Fundus camera: zeiss
Shooting center: midpoint
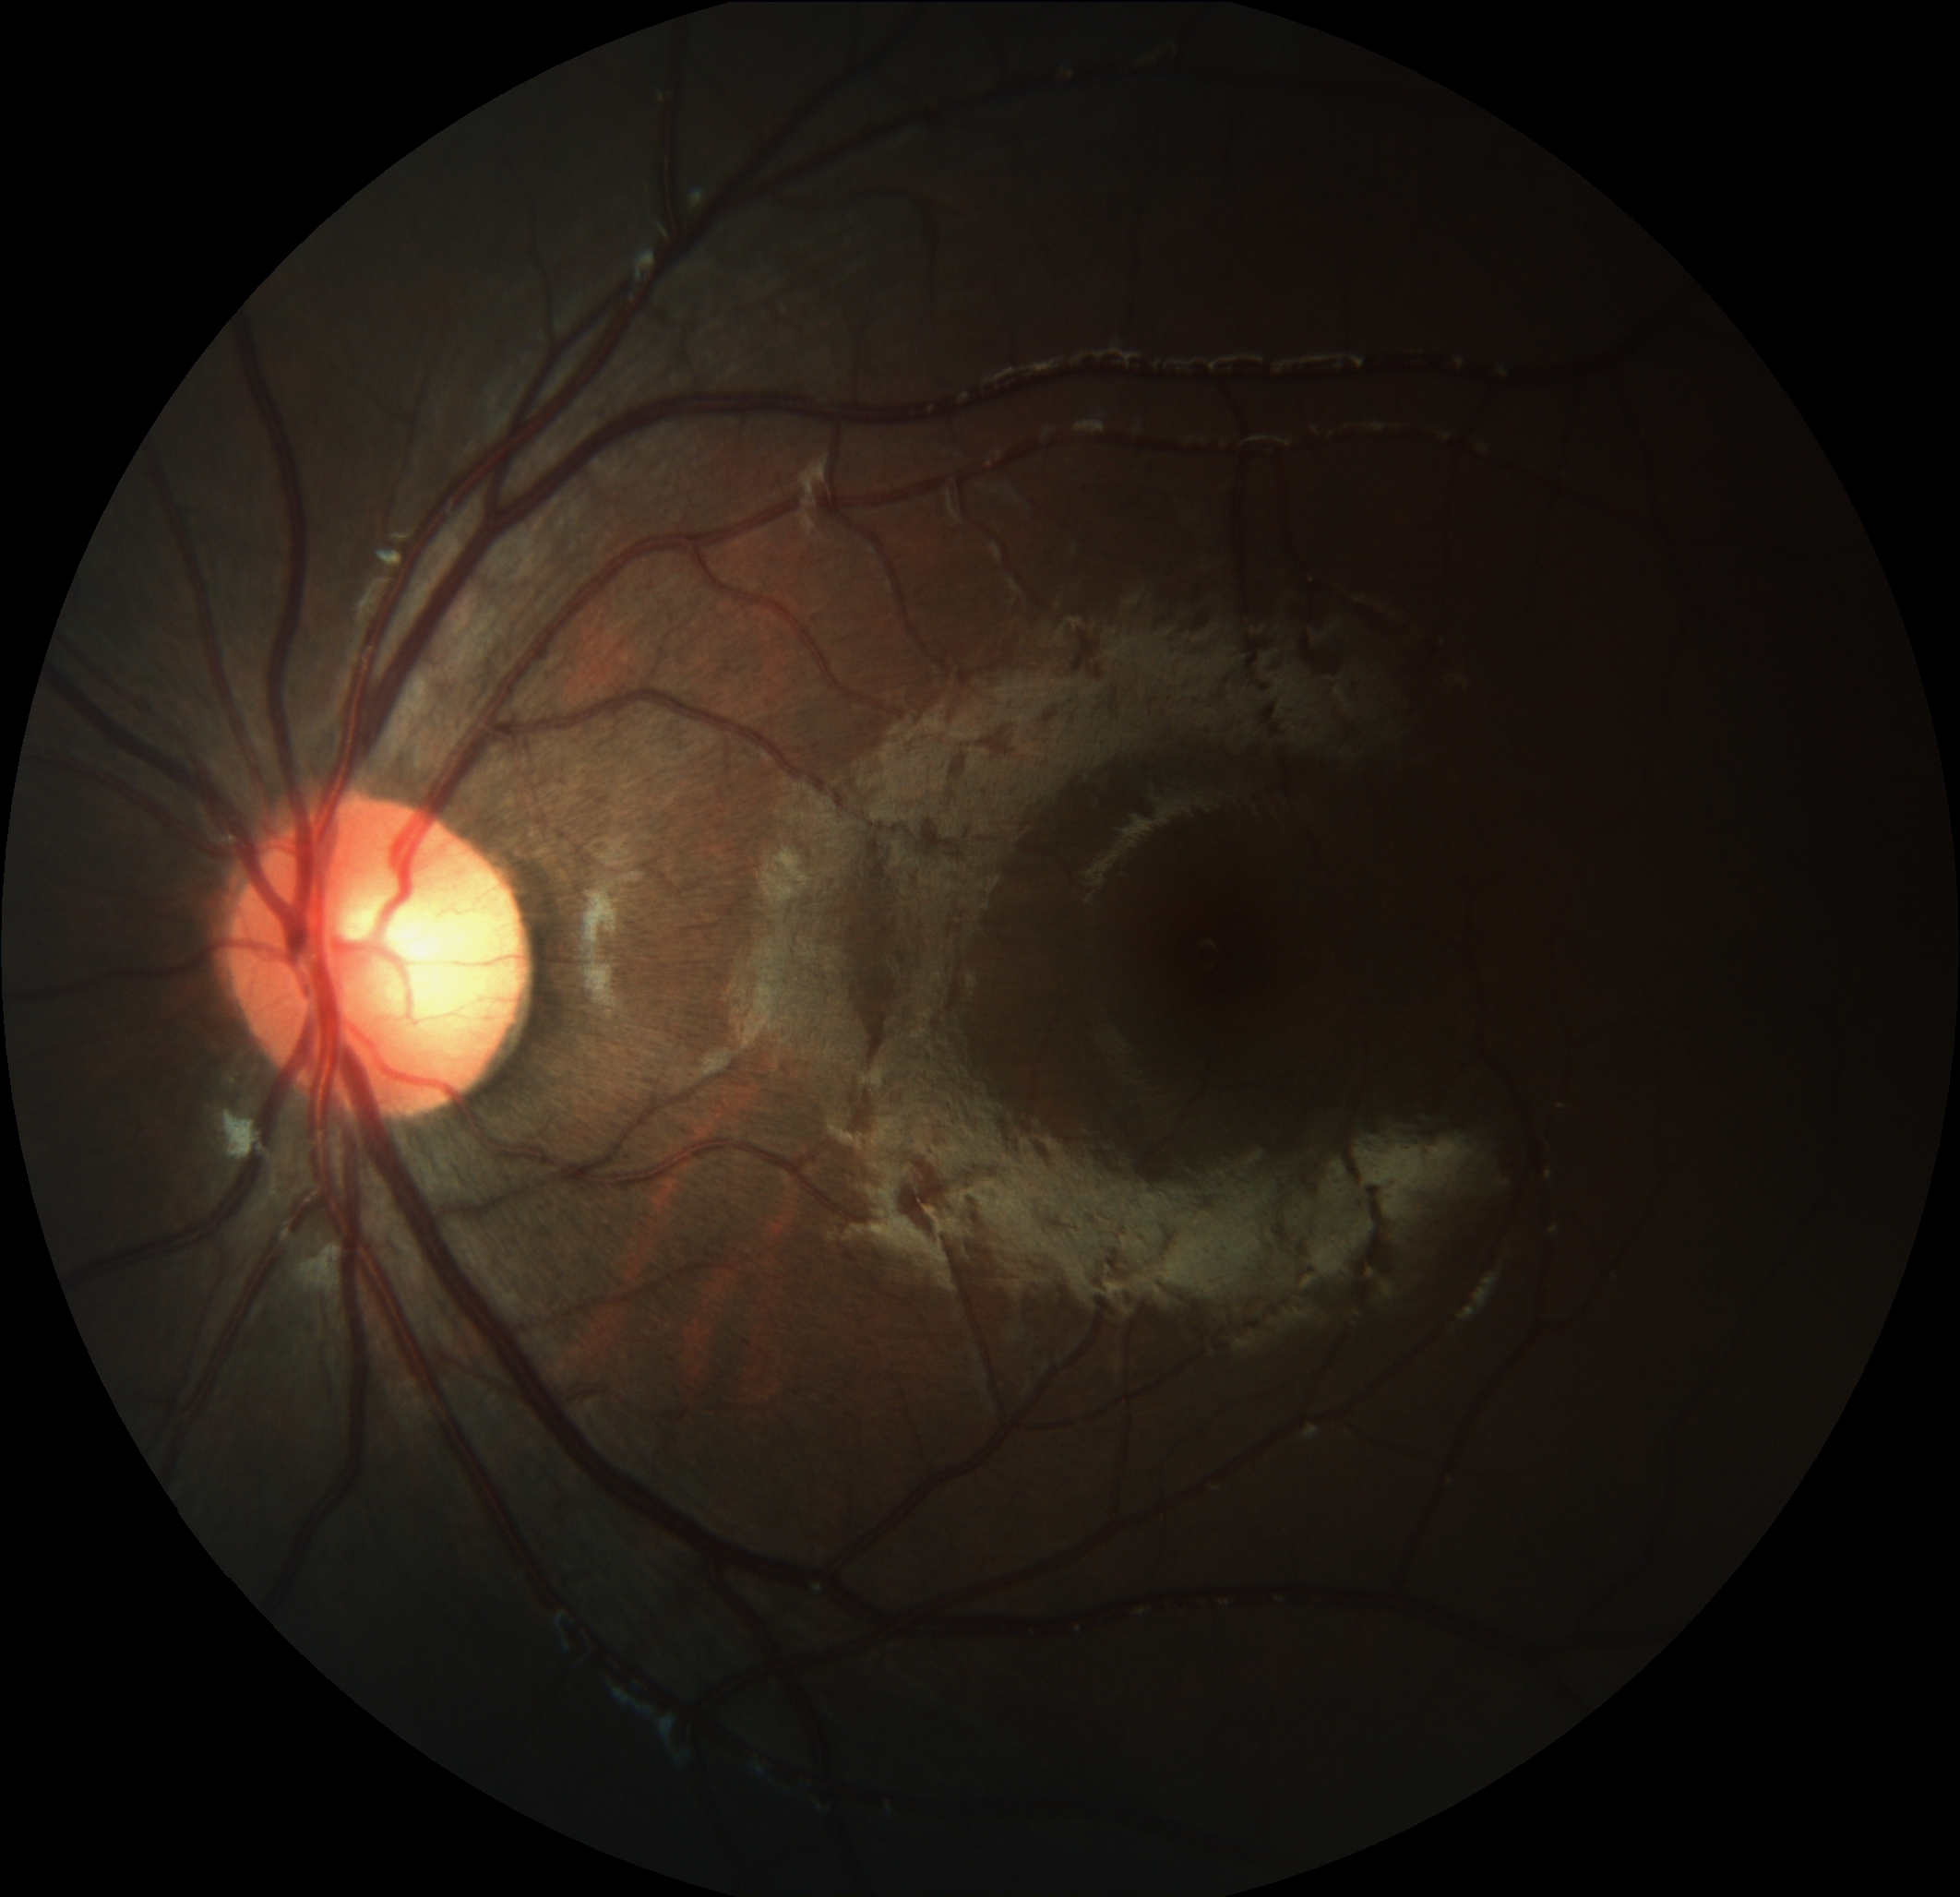
Pathologic myopia: no
Patchy retinal atrophy: absent
Retinal detachment: absent